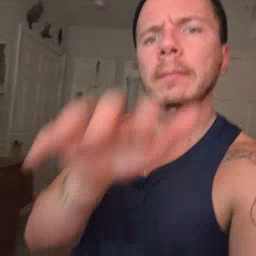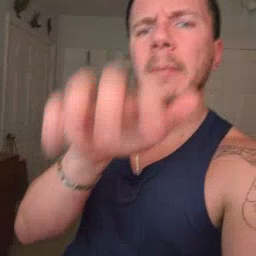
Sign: alligator